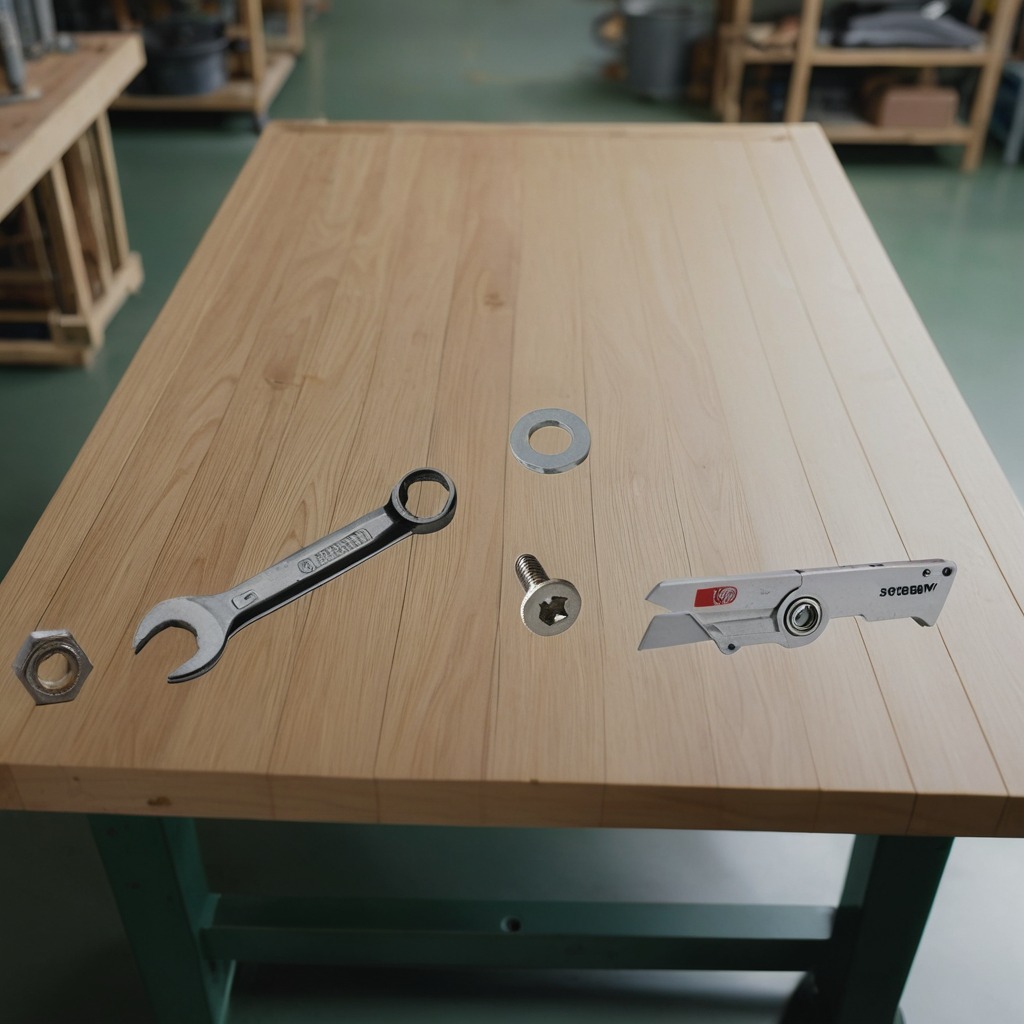
A utility knife, a flat metal washer, a metal machine screw, a metal nut, and a wrench are lying on the workbench.